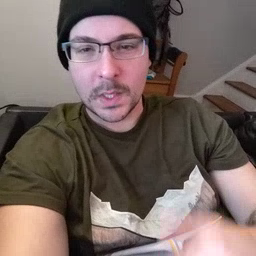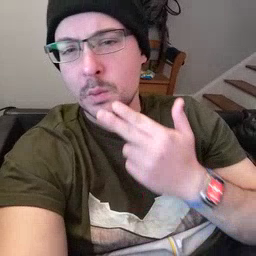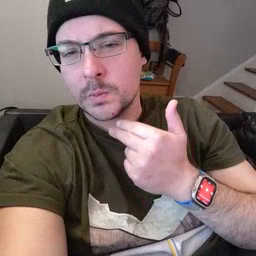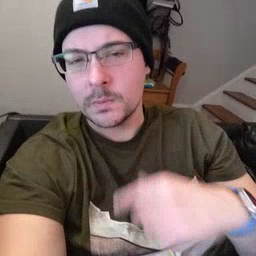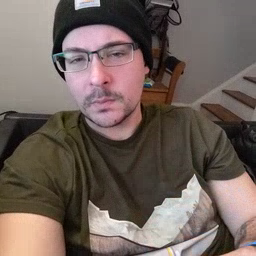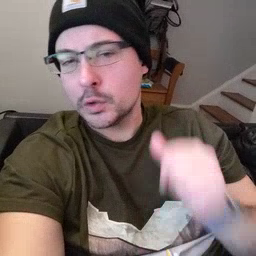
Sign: cute